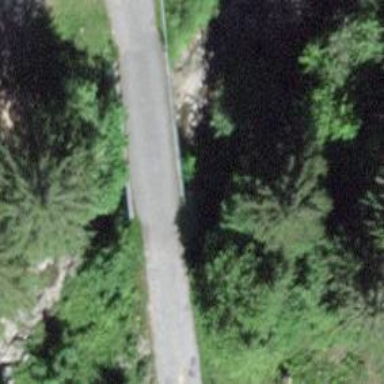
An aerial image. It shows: Paved track on bridge with high-quality surface.